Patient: sex F, age 73
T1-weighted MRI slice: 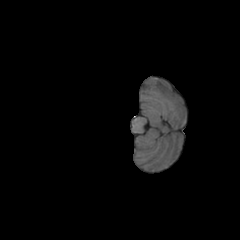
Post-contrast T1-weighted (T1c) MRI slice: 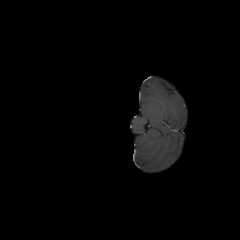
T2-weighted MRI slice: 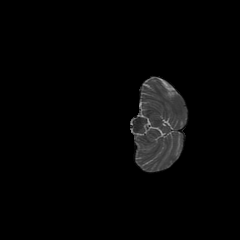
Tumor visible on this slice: no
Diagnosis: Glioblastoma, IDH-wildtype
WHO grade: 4